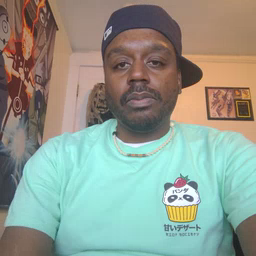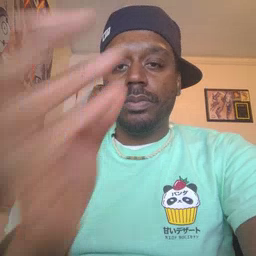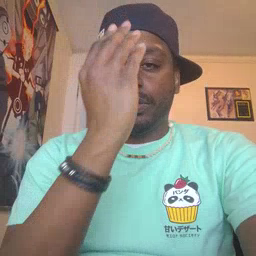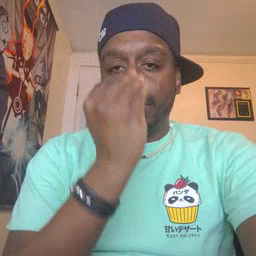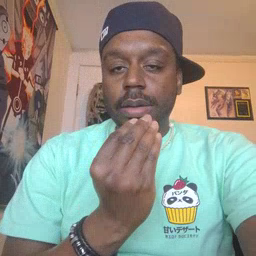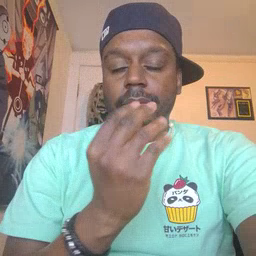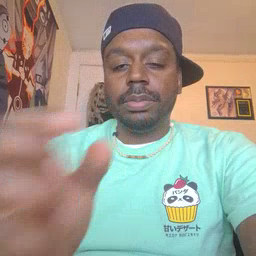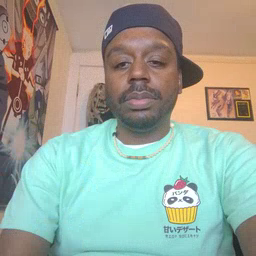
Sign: sleep